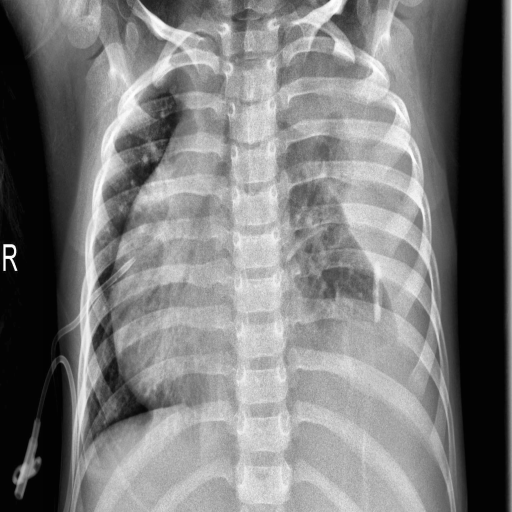
Finding: PNEUMONIA